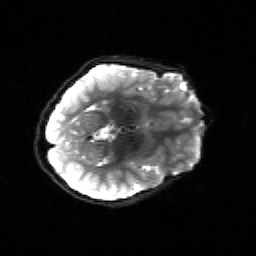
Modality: sbref
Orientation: axial
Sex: female
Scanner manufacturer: siemens
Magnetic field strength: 3 T
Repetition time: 5 s
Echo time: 0.071 s